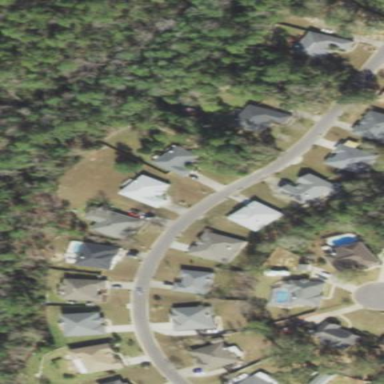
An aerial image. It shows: Single-family residential area.